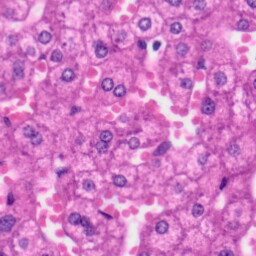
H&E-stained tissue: Liver